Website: bh-photo
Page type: payment
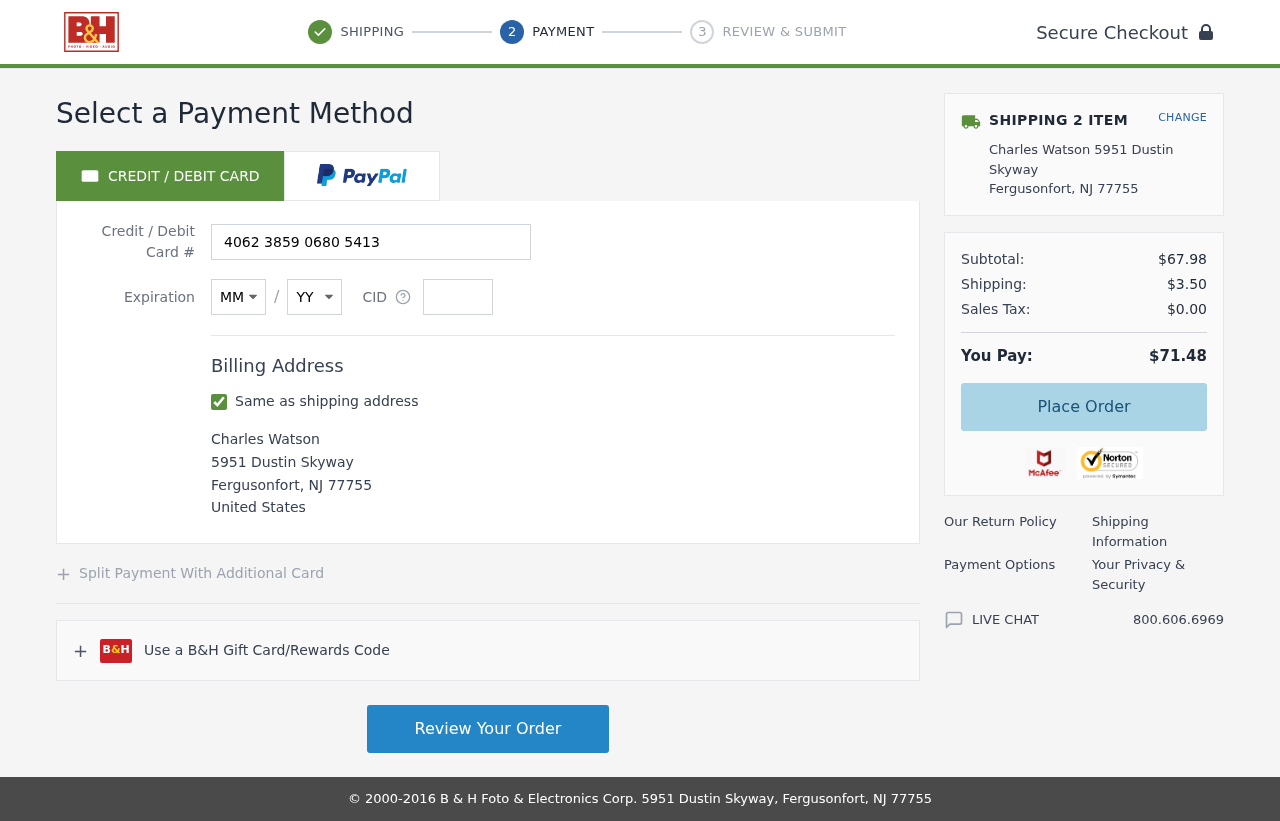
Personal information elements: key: PII_CARD_CVV
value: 111
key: PII_CARD_EXPIRY_MONTH
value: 12
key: PII_CARD_EXPIRY_YEAR
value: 26
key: PII_CARD_NUMBER
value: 4062 3859 0680 5413
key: PII_CITY
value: Fergusonfort
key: PII_COUNTRY
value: United States
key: PII_FULLNAME
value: Charles Watson
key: PII_POSTCODE
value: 77755
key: PII_STATE_ABBR
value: NJ
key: PII_STREET
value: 5951 Dustin Skyway
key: PII_FULLNAME2
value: Charles Watson
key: PII_CITY2
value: Fergusonfort
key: PII_STATE_ABBR2
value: NJ
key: PII_POSTCODE_FULL
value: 77755
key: PII_POSTCODE_NUMERIC
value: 77755
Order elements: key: ORDER_NUM_ITEMS
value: SHIPPING 2 ITEM
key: ORDER_SUBTOTAL
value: $67.98
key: ORDER_SHIPPING_COST
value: $3.50
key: ORDER_TAX
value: $0.00
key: ORDER_TOTAL
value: $71.48